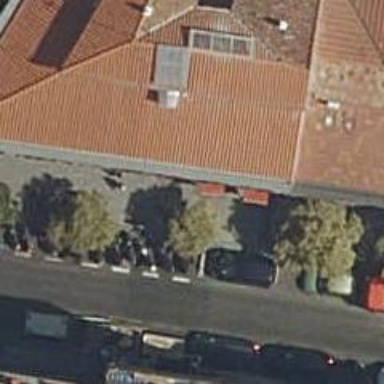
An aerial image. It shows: Clothing store.